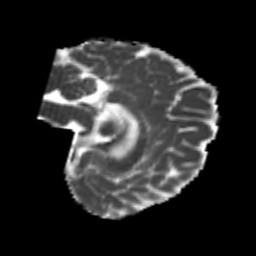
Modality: MD
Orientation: sagittal
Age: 25
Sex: female
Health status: healthy
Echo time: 0.074 s